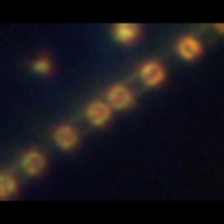
Taxon: Skeletonema
Group: Diatoms